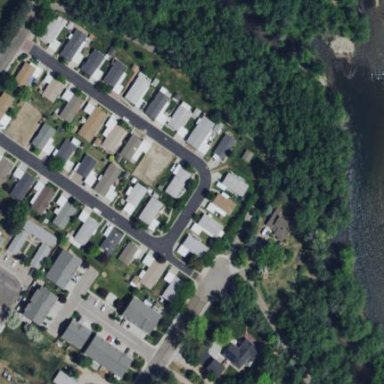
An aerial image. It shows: Residential area known as trailer park.